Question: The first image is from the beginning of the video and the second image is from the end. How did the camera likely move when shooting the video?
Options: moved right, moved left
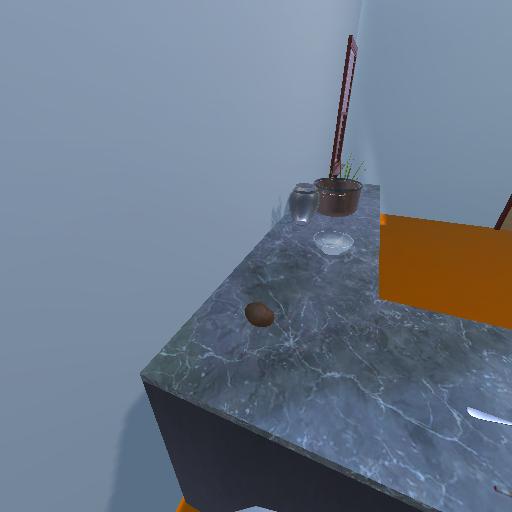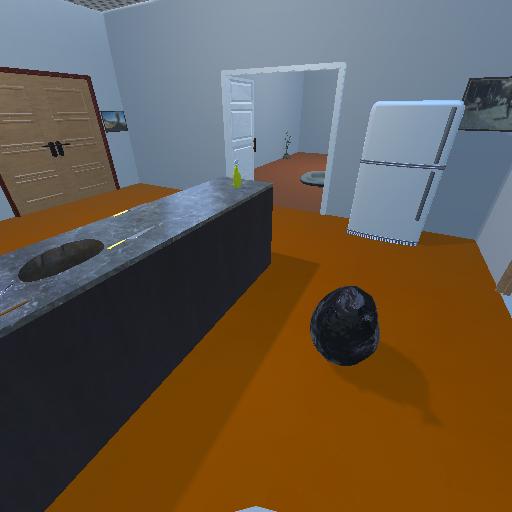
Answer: moved right